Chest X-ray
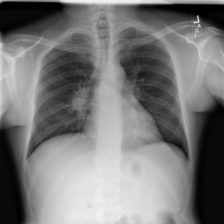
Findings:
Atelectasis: negative
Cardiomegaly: negative
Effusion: negative
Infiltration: negative
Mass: negative
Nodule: negative
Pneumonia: negative
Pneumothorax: negative
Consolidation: negative
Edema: negative
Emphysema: negative
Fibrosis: negative
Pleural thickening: negative
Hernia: negative